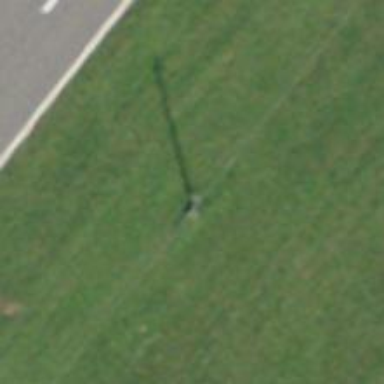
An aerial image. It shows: Power pole.